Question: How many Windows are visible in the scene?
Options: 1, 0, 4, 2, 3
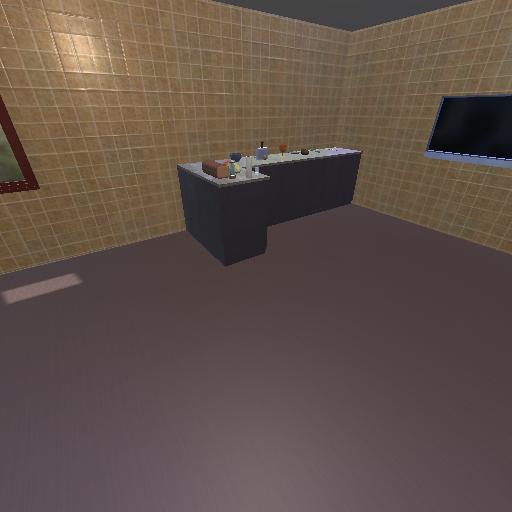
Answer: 1